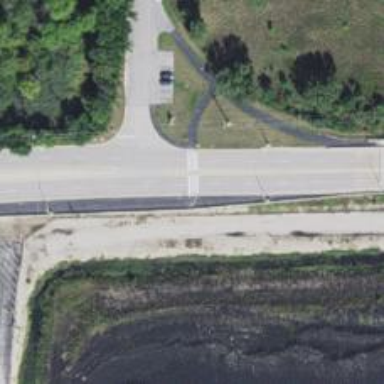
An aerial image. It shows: Marked crossing on cycleway road.